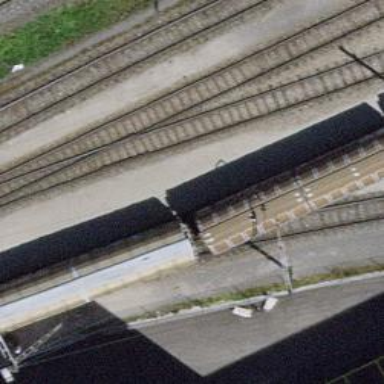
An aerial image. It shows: Single-track spur railway line.